Interaction volume radius: 5 \u00c5
Interaction volume height: 20 \u00c5
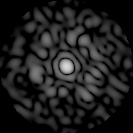
Disorder parameter: 0.8087